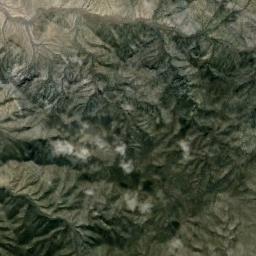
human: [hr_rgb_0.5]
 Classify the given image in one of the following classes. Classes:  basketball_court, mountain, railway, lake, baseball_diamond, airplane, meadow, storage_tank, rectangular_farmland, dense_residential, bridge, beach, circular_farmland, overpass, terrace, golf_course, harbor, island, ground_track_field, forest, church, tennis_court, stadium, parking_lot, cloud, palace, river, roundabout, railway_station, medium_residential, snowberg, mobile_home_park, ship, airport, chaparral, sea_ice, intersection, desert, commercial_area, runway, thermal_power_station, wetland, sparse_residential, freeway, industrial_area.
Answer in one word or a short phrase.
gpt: mountain